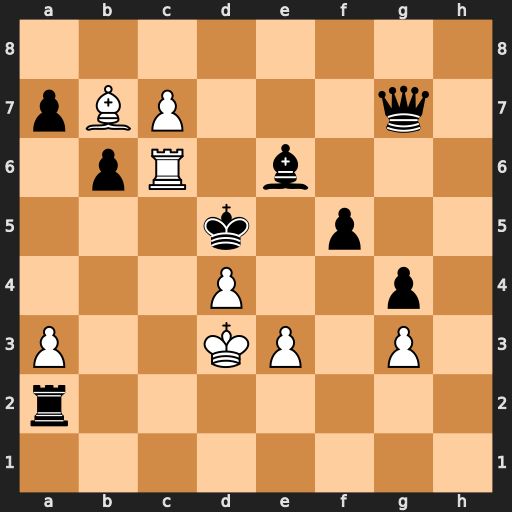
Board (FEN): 8/pBP3q1/1pR1b3/3k1p2/3P2p1/P2KP1P1/r7/8
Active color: w
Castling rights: -
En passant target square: -
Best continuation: Rxb6#